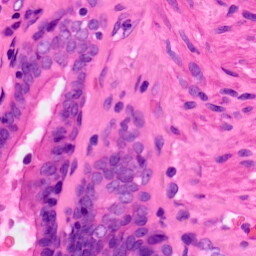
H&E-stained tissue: Lung